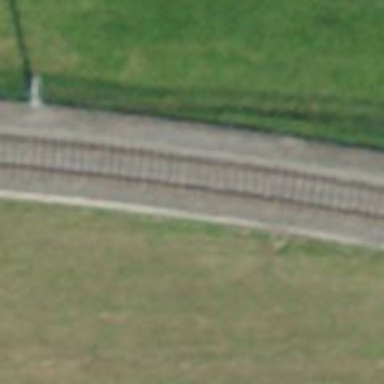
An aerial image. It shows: Single railway track with electrified contact line.